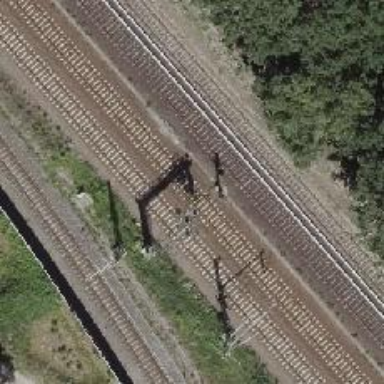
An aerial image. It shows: Railway signal.